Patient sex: F
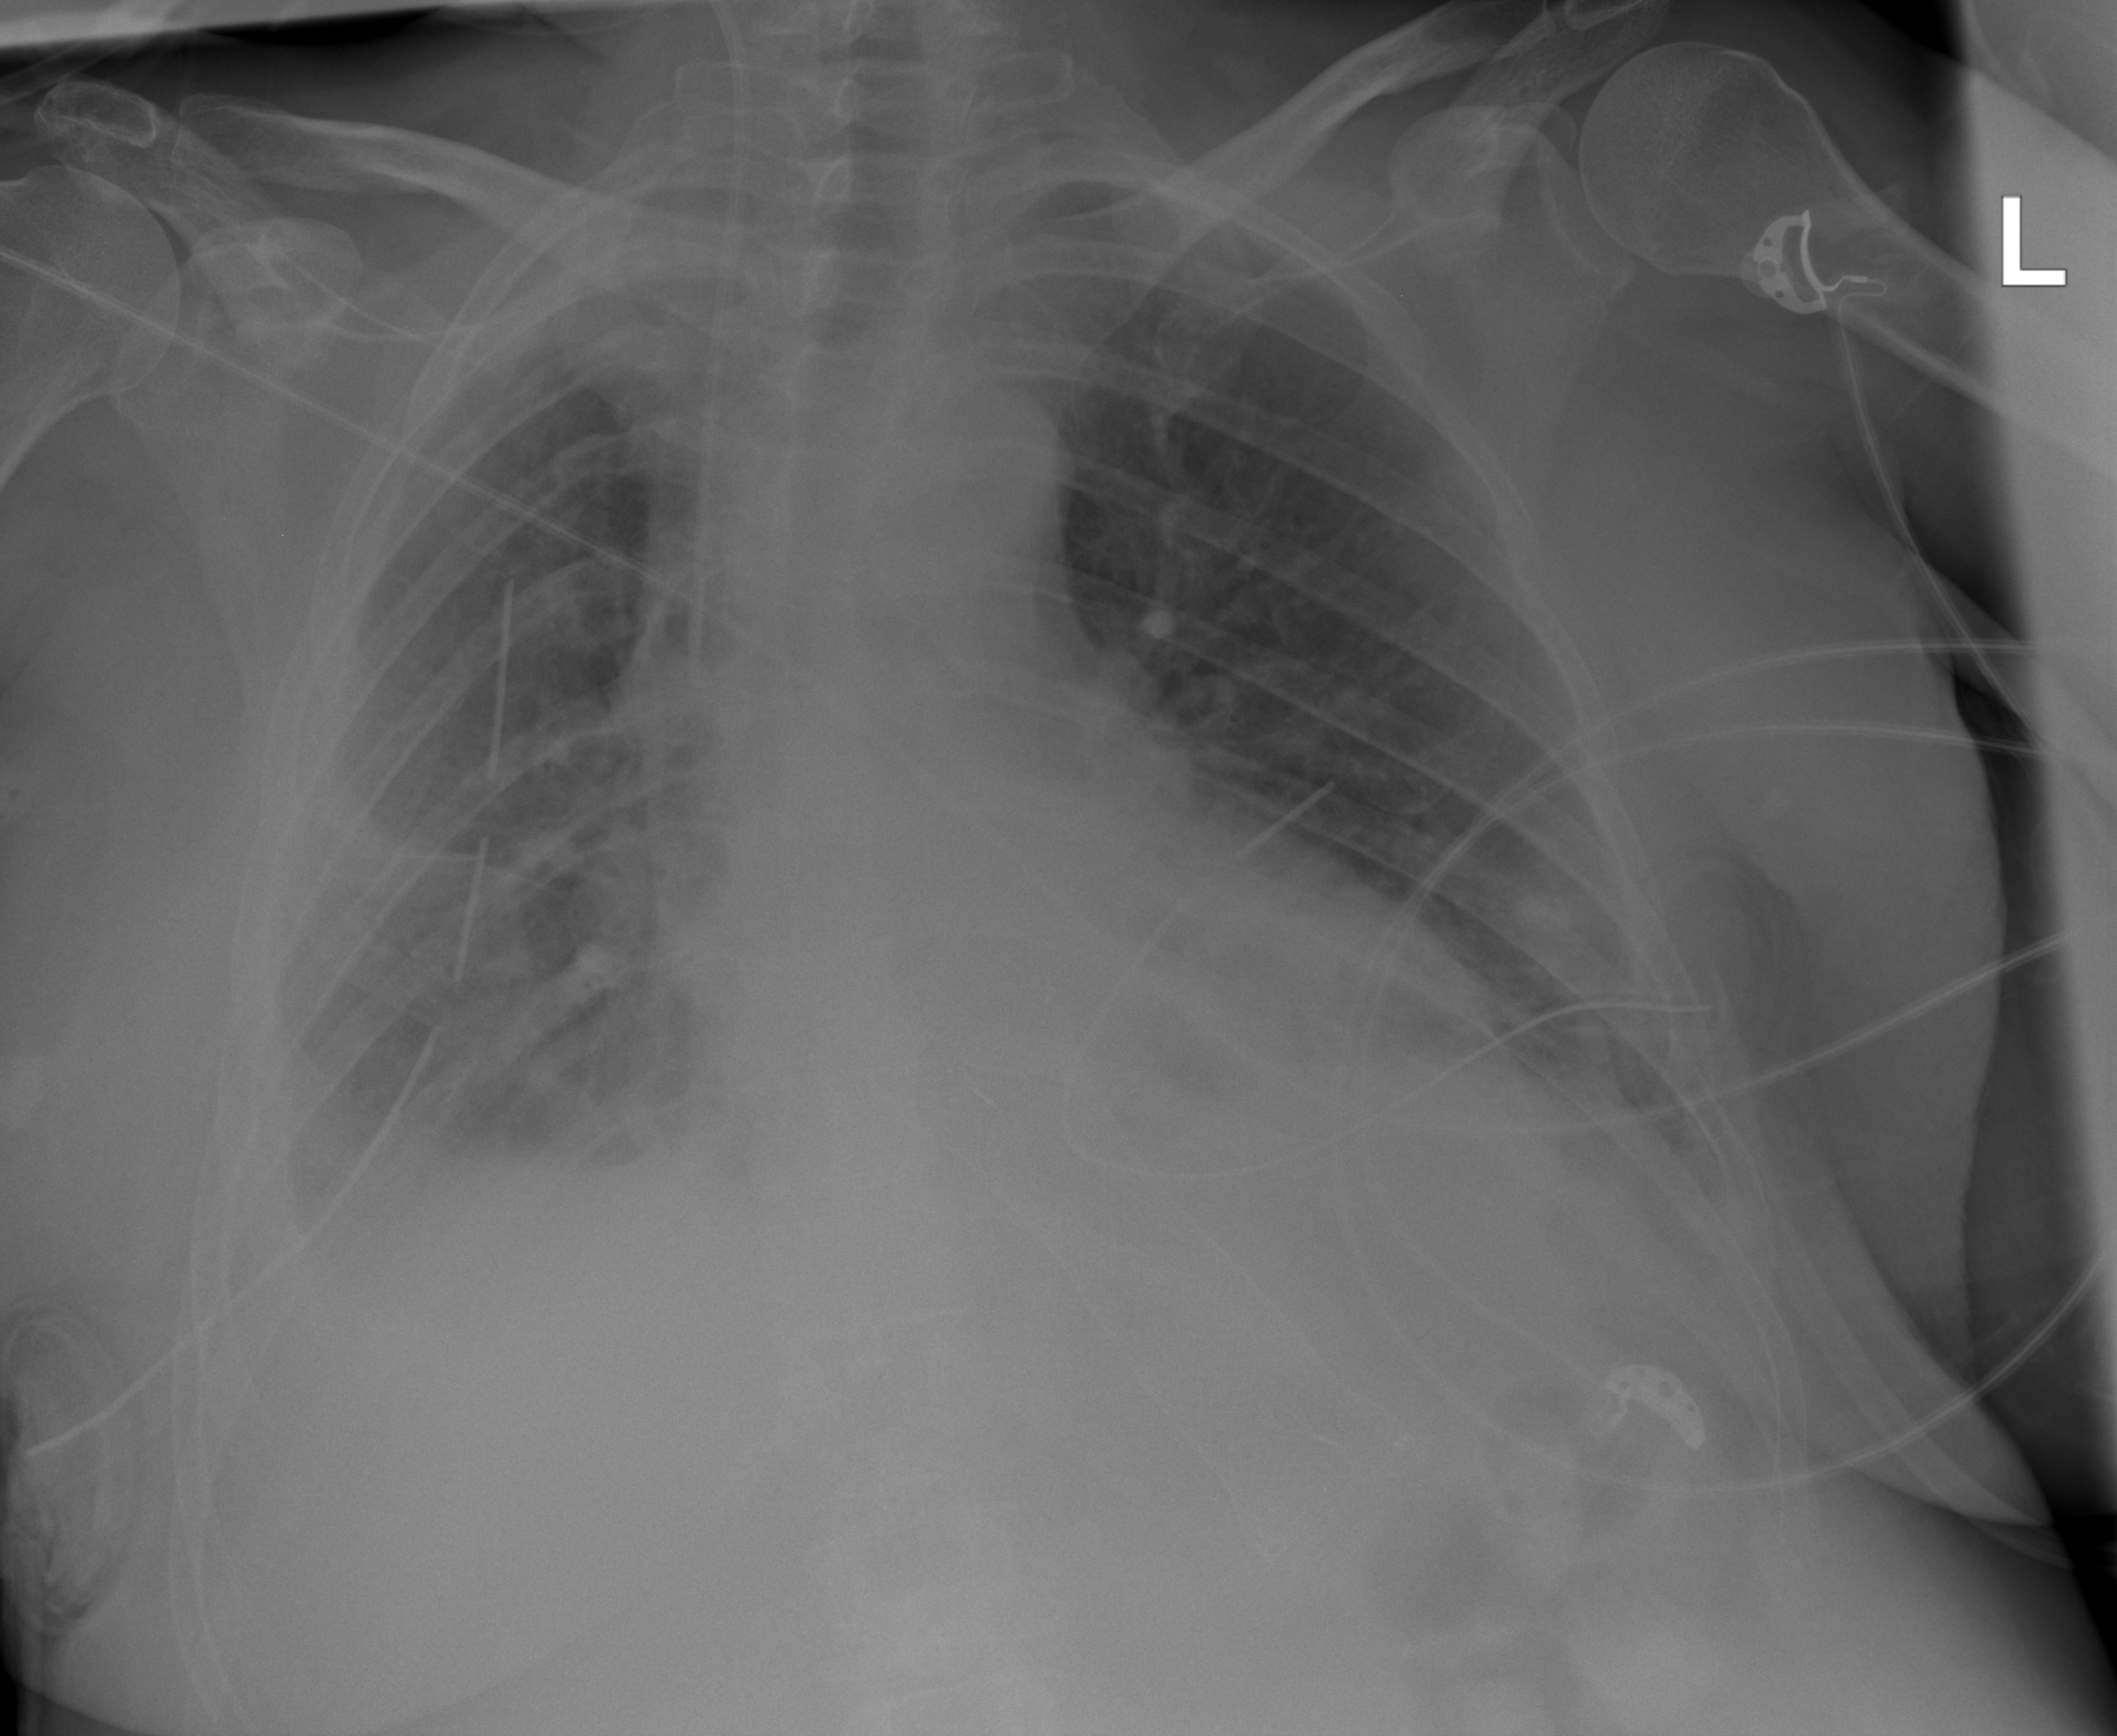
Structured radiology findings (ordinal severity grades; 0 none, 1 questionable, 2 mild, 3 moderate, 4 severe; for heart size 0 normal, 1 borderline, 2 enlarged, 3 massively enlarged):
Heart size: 0
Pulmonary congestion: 0
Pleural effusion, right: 2
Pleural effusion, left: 2
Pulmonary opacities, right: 1
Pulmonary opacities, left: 1
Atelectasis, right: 2
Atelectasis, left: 2